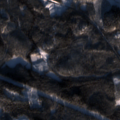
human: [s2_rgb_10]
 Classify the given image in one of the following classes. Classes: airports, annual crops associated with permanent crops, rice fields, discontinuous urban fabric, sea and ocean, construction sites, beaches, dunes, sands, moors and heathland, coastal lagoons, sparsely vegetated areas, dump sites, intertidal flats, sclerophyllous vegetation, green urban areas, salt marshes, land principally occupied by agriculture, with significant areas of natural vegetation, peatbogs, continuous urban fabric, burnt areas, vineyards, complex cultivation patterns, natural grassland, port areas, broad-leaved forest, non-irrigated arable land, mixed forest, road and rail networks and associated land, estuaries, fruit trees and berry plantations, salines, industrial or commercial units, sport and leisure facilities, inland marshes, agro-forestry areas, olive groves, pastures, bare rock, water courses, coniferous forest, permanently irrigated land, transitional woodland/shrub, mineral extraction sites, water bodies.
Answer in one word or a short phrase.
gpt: coniferous forest, transitional woodland/shrub